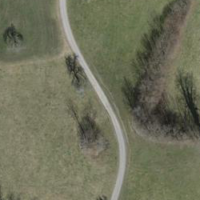
EUNIS habitat code: 24
Species observed at this site:
Vicia sepium